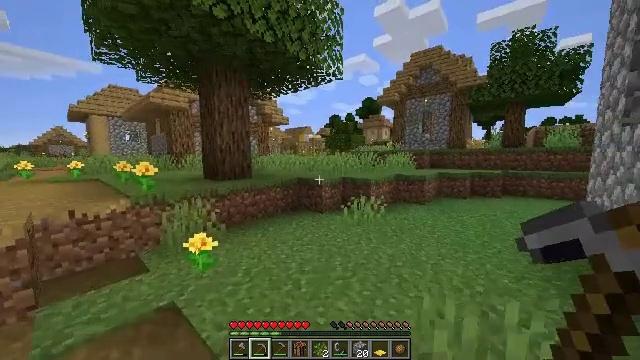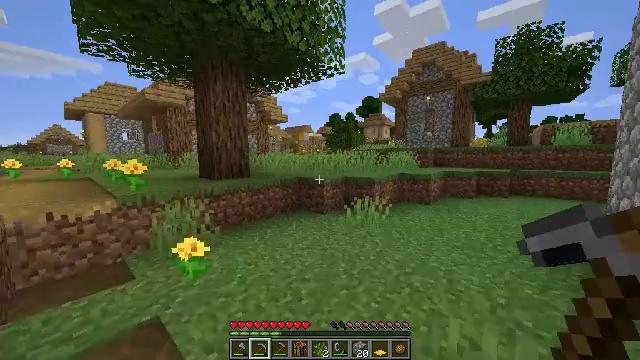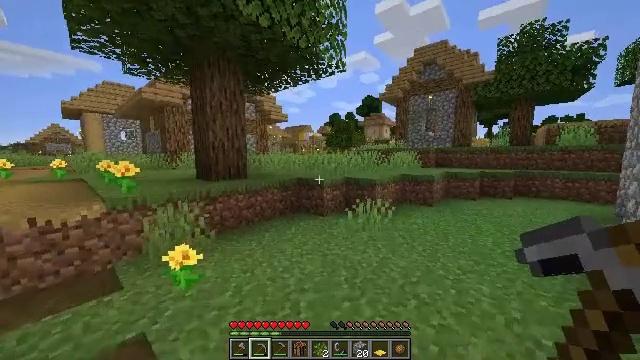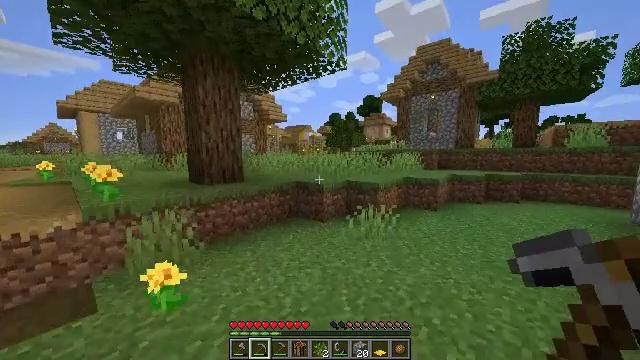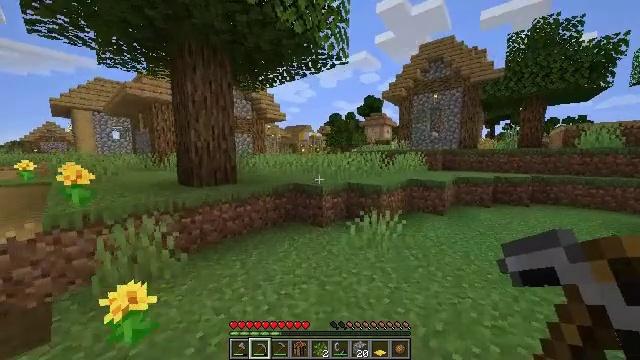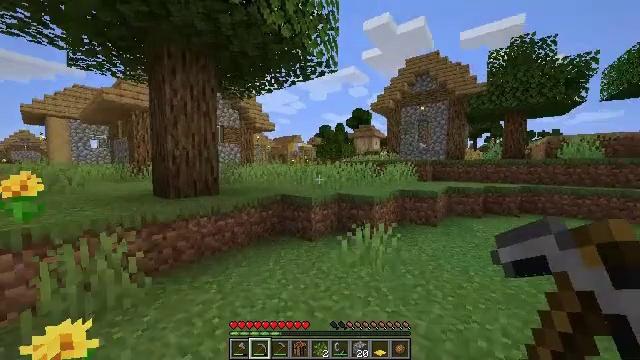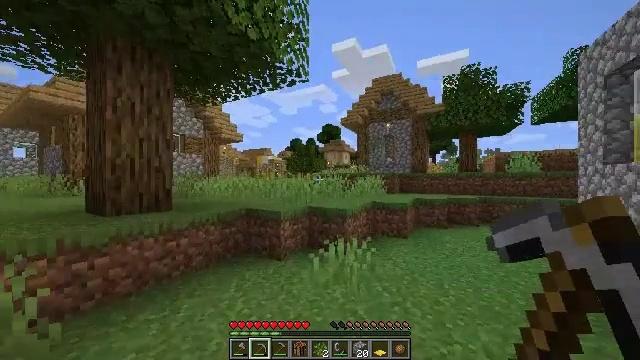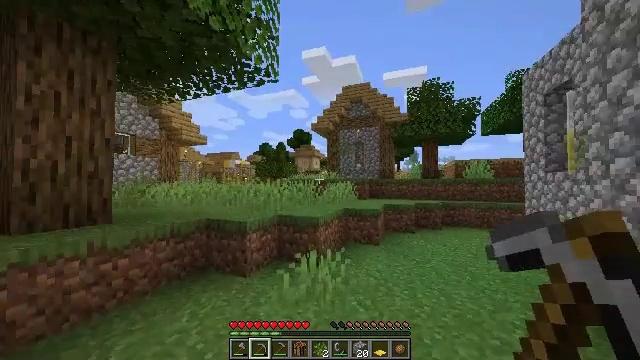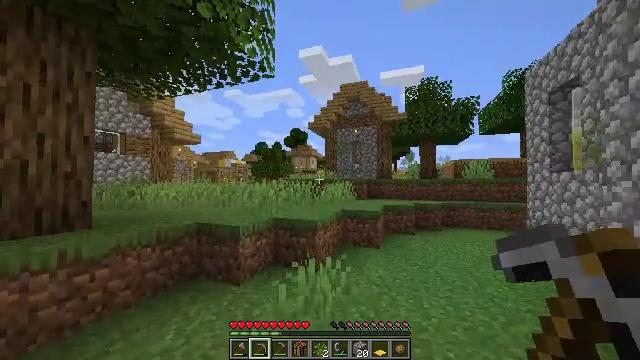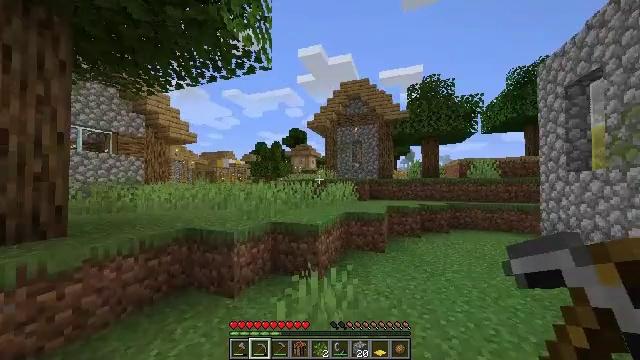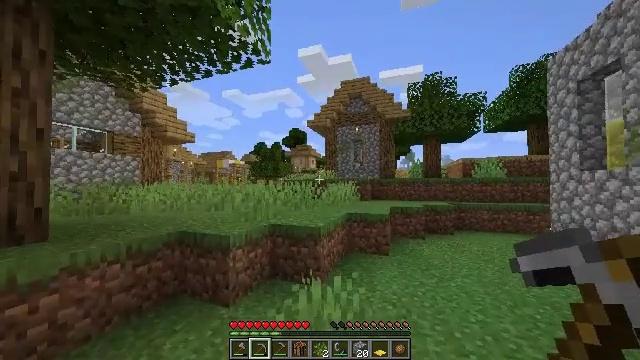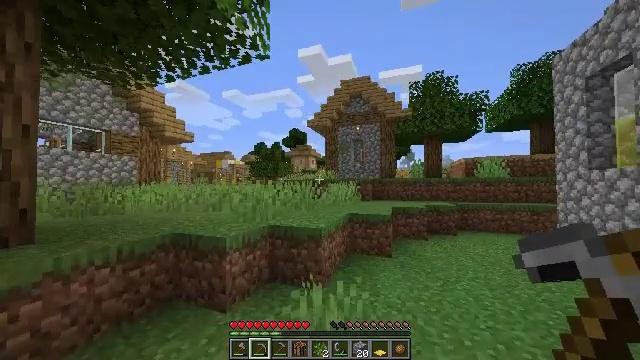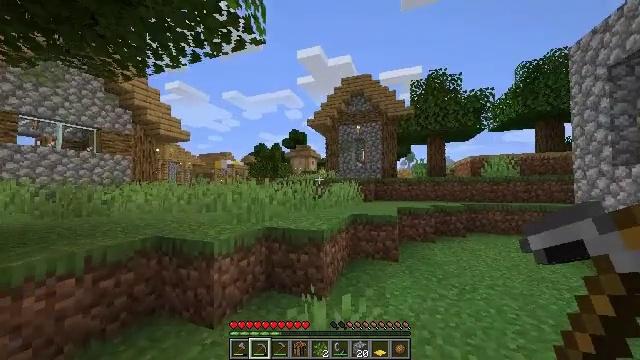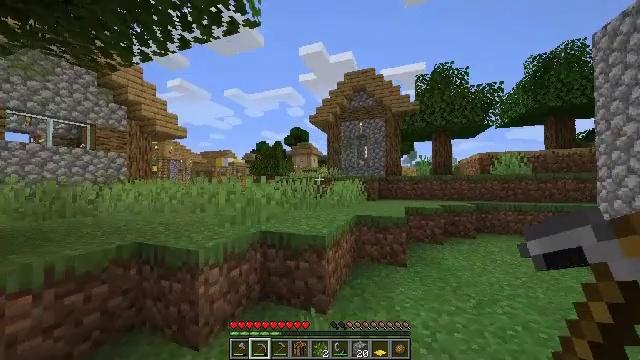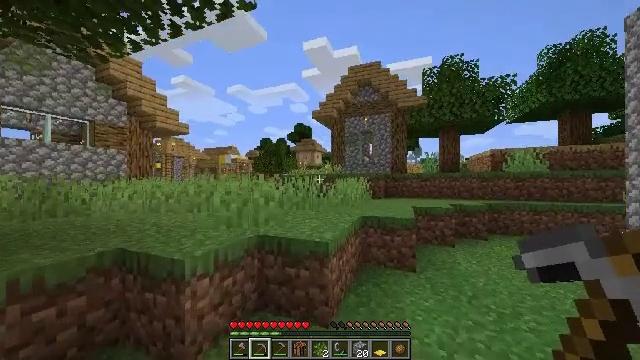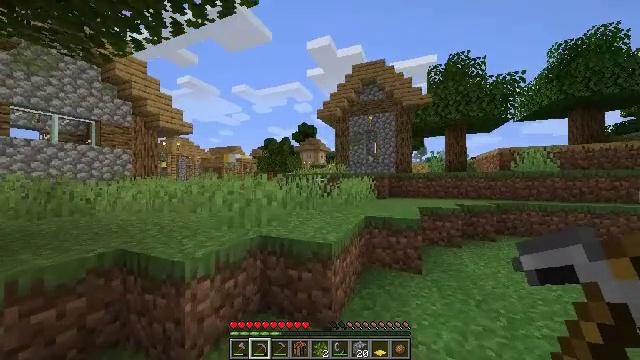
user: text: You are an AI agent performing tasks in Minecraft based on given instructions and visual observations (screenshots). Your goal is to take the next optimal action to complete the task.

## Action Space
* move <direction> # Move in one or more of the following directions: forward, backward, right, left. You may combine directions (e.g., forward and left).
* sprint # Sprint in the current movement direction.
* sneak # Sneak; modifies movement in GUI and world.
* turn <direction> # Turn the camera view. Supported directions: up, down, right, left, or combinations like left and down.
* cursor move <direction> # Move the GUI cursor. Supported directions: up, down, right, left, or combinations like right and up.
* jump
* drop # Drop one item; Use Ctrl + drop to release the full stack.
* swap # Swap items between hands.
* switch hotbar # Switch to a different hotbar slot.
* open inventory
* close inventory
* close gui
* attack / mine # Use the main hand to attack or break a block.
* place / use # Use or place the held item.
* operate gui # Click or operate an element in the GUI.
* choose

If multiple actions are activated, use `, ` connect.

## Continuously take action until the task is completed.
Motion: motion action
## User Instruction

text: Destroy the wheat to collect it.
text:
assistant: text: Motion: move forward, sprint
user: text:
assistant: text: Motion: move forward, sprint
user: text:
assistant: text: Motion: move forward, sprint
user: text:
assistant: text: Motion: move forward, sprint
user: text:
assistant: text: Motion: move forward, sprint, turn right and up
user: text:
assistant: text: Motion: move forward, sprint, turn right and up
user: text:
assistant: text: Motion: move forward, sprint, turn right and up
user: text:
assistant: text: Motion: move forward, sprint
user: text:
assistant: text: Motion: move forward, sprint
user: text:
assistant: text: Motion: move forward, sprint
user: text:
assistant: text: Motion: move forward, sprint
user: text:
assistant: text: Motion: move forward, sprint
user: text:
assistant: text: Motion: move forward, sprint
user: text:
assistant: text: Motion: move forward, sprint, turn left
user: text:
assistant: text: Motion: move forward, sprint, turn left
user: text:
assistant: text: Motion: move forward, sprint, turn left and down
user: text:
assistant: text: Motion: move forward, sprint
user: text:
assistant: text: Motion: move forward, sprint
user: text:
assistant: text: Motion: move forward, sprint
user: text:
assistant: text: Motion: move forward, sprint, jump
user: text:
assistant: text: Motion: move forward, sprint, turn right and down, jump
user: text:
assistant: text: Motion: move forward, sprint, jump
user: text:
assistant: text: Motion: move forward, sprint, jump
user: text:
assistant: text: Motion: move forward, sprint, jump
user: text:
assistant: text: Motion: move forward, sprint, jump
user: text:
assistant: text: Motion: move forward, sprint, jump
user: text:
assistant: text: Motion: move forward, sprint, jump
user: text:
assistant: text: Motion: move forward, sprint, jump
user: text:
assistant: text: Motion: move forward, sprint, jump
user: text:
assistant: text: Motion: move forward, sprint, jump